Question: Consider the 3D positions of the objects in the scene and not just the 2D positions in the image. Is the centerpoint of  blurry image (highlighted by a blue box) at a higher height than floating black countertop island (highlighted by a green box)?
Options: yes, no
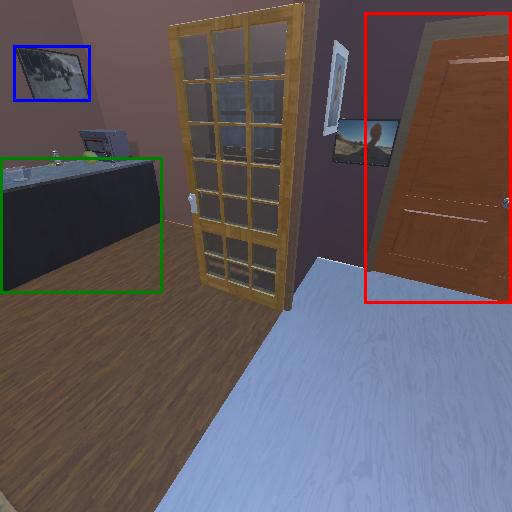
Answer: yes